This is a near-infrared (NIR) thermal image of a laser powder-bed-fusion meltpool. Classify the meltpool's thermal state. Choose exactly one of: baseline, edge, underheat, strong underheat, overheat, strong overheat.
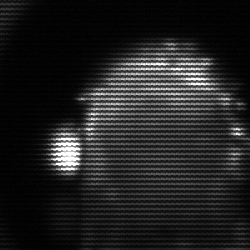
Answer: baseline